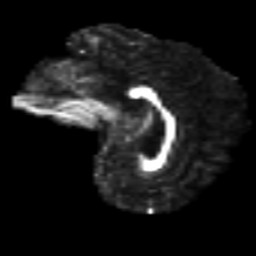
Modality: FA
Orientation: sagittal
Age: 47
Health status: ill
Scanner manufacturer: philips
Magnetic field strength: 3 T
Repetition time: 9 s
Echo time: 0.127 s